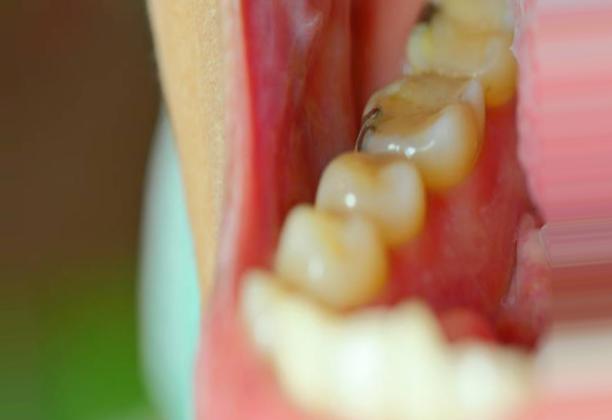
Condition: Caries